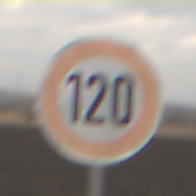
Verkehrszeichen: Geschwindigkeit120
Umgebung: Outdoor, Nature
Tageszeit: MorningAfternoon
Wetter: Overcast
Licht: Natural
Jahreszeit: NotSpecified
Kontrast: LowContrast